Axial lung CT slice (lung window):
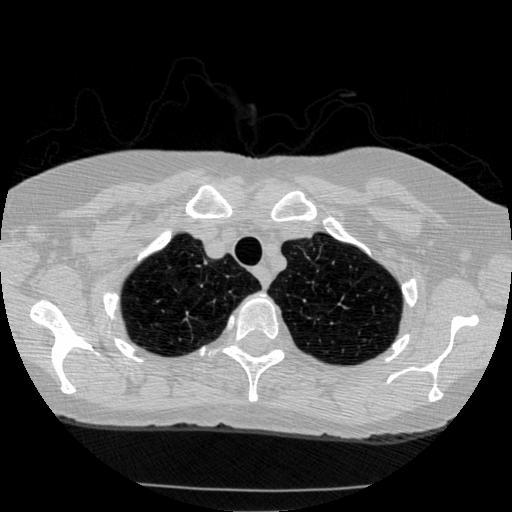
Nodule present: no